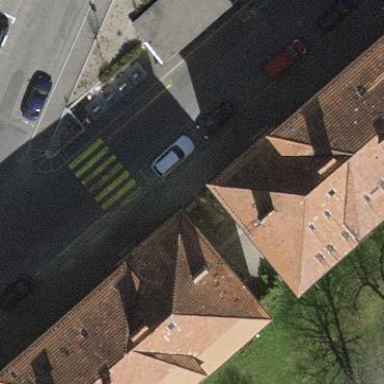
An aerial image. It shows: Building with apartments featuring side-hipped roof shape.